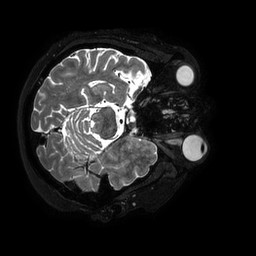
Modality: T2w
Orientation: axial
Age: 61
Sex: male
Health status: ill
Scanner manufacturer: philips
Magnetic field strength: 3 T
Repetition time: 3.5 s
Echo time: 0.3 s